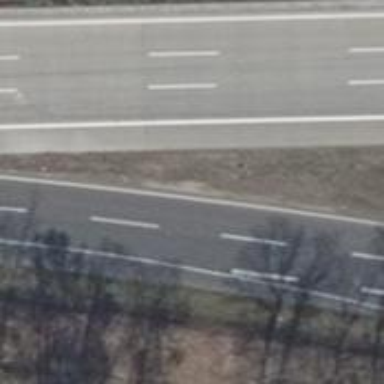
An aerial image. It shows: Asphalt motorway link.